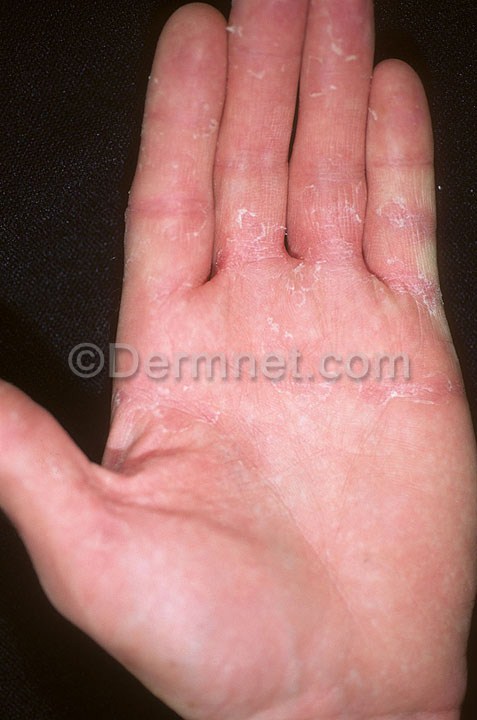
Disease: Eczema Photos